Interaction volume radius: 10 \u00c5
Interaction volume height: 15 \u00c5
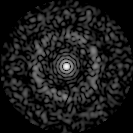
Disorder parameter: 0.8146